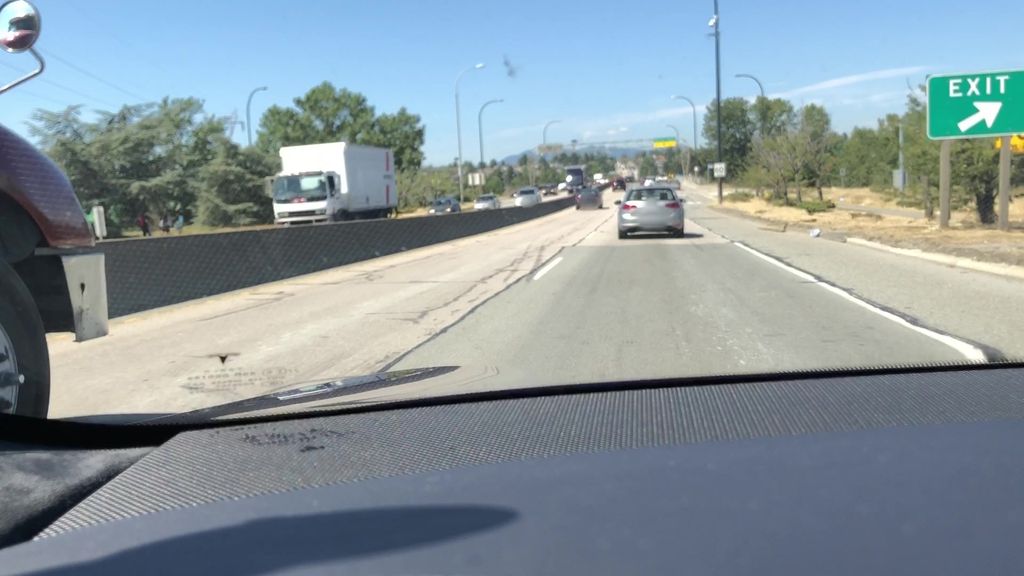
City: vancouver